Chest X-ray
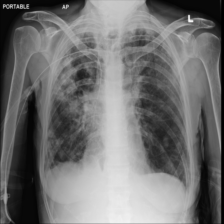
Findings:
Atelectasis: negative
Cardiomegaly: negative
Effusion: negative
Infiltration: negative
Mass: negative
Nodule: negative
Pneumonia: negative
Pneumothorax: negative
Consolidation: negative
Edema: negative
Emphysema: negative
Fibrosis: negative
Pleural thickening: positive
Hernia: negative